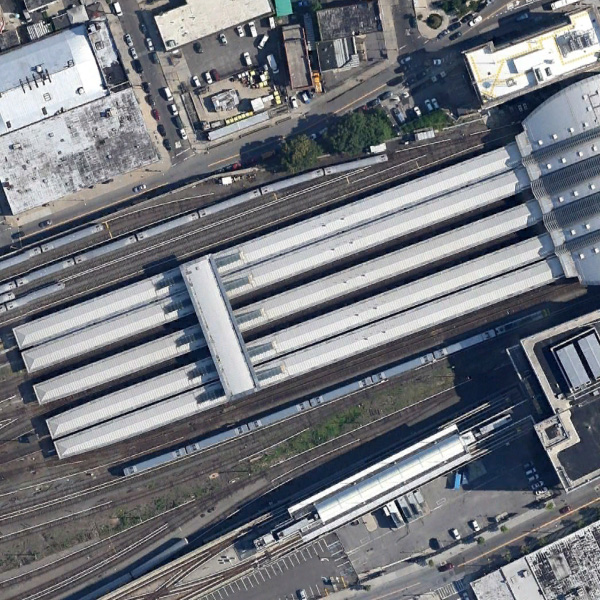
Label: RailwayStation